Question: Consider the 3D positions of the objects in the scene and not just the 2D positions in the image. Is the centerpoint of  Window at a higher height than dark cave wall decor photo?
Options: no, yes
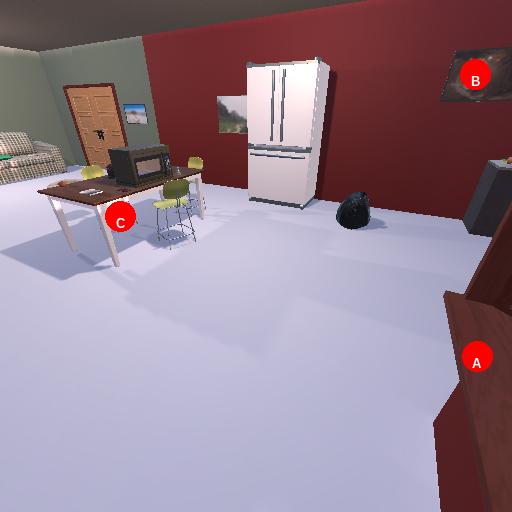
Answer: no